The plot is a signal-to-image rendering of a rotating shaft's vibration measurement. Based on the visible evidence, which rotor condition applies: normal, misalignment, unbalance, looseness?
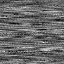
Answer: unbalance